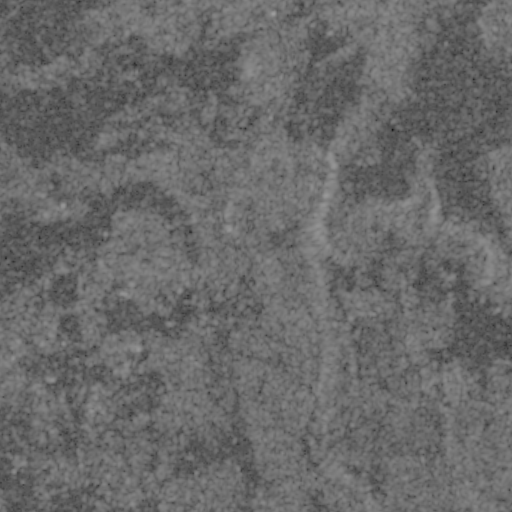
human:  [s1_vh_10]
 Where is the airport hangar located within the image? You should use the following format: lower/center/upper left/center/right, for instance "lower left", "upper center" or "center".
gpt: The airport hangar is located in the center left of the image.
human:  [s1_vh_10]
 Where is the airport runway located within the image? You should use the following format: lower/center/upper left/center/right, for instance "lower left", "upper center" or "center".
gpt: The airport runway is located in the center left of the image.
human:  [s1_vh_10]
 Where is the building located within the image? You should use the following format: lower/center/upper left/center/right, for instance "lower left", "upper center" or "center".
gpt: The building is located in the center left of the image.
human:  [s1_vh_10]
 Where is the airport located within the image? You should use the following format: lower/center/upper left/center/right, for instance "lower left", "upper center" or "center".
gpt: There is no airport in the image.

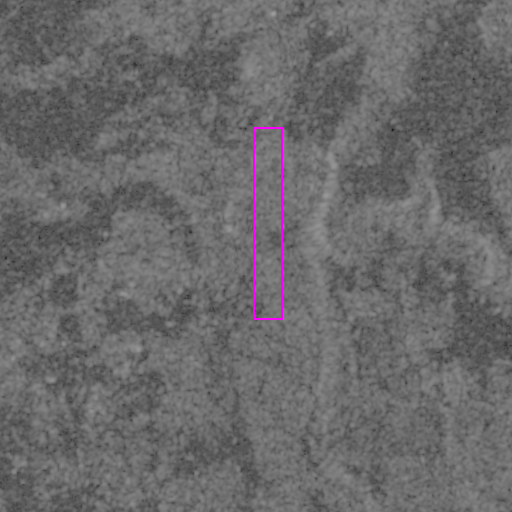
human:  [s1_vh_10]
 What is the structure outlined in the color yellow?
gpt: There is no yellow outline.
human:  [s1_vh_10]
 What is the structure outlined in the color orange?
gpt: There is no structure outlined in orange.